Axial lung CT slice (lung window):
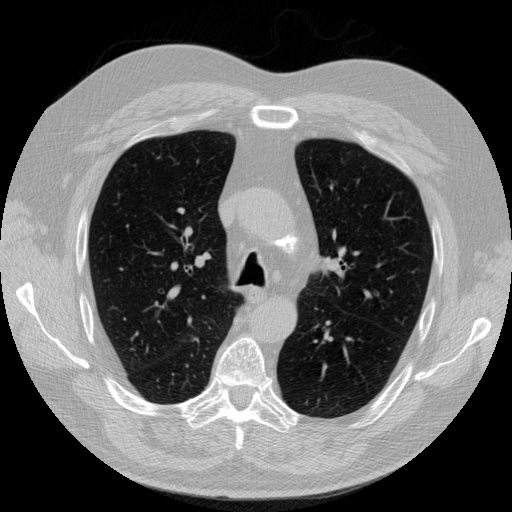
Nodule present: no